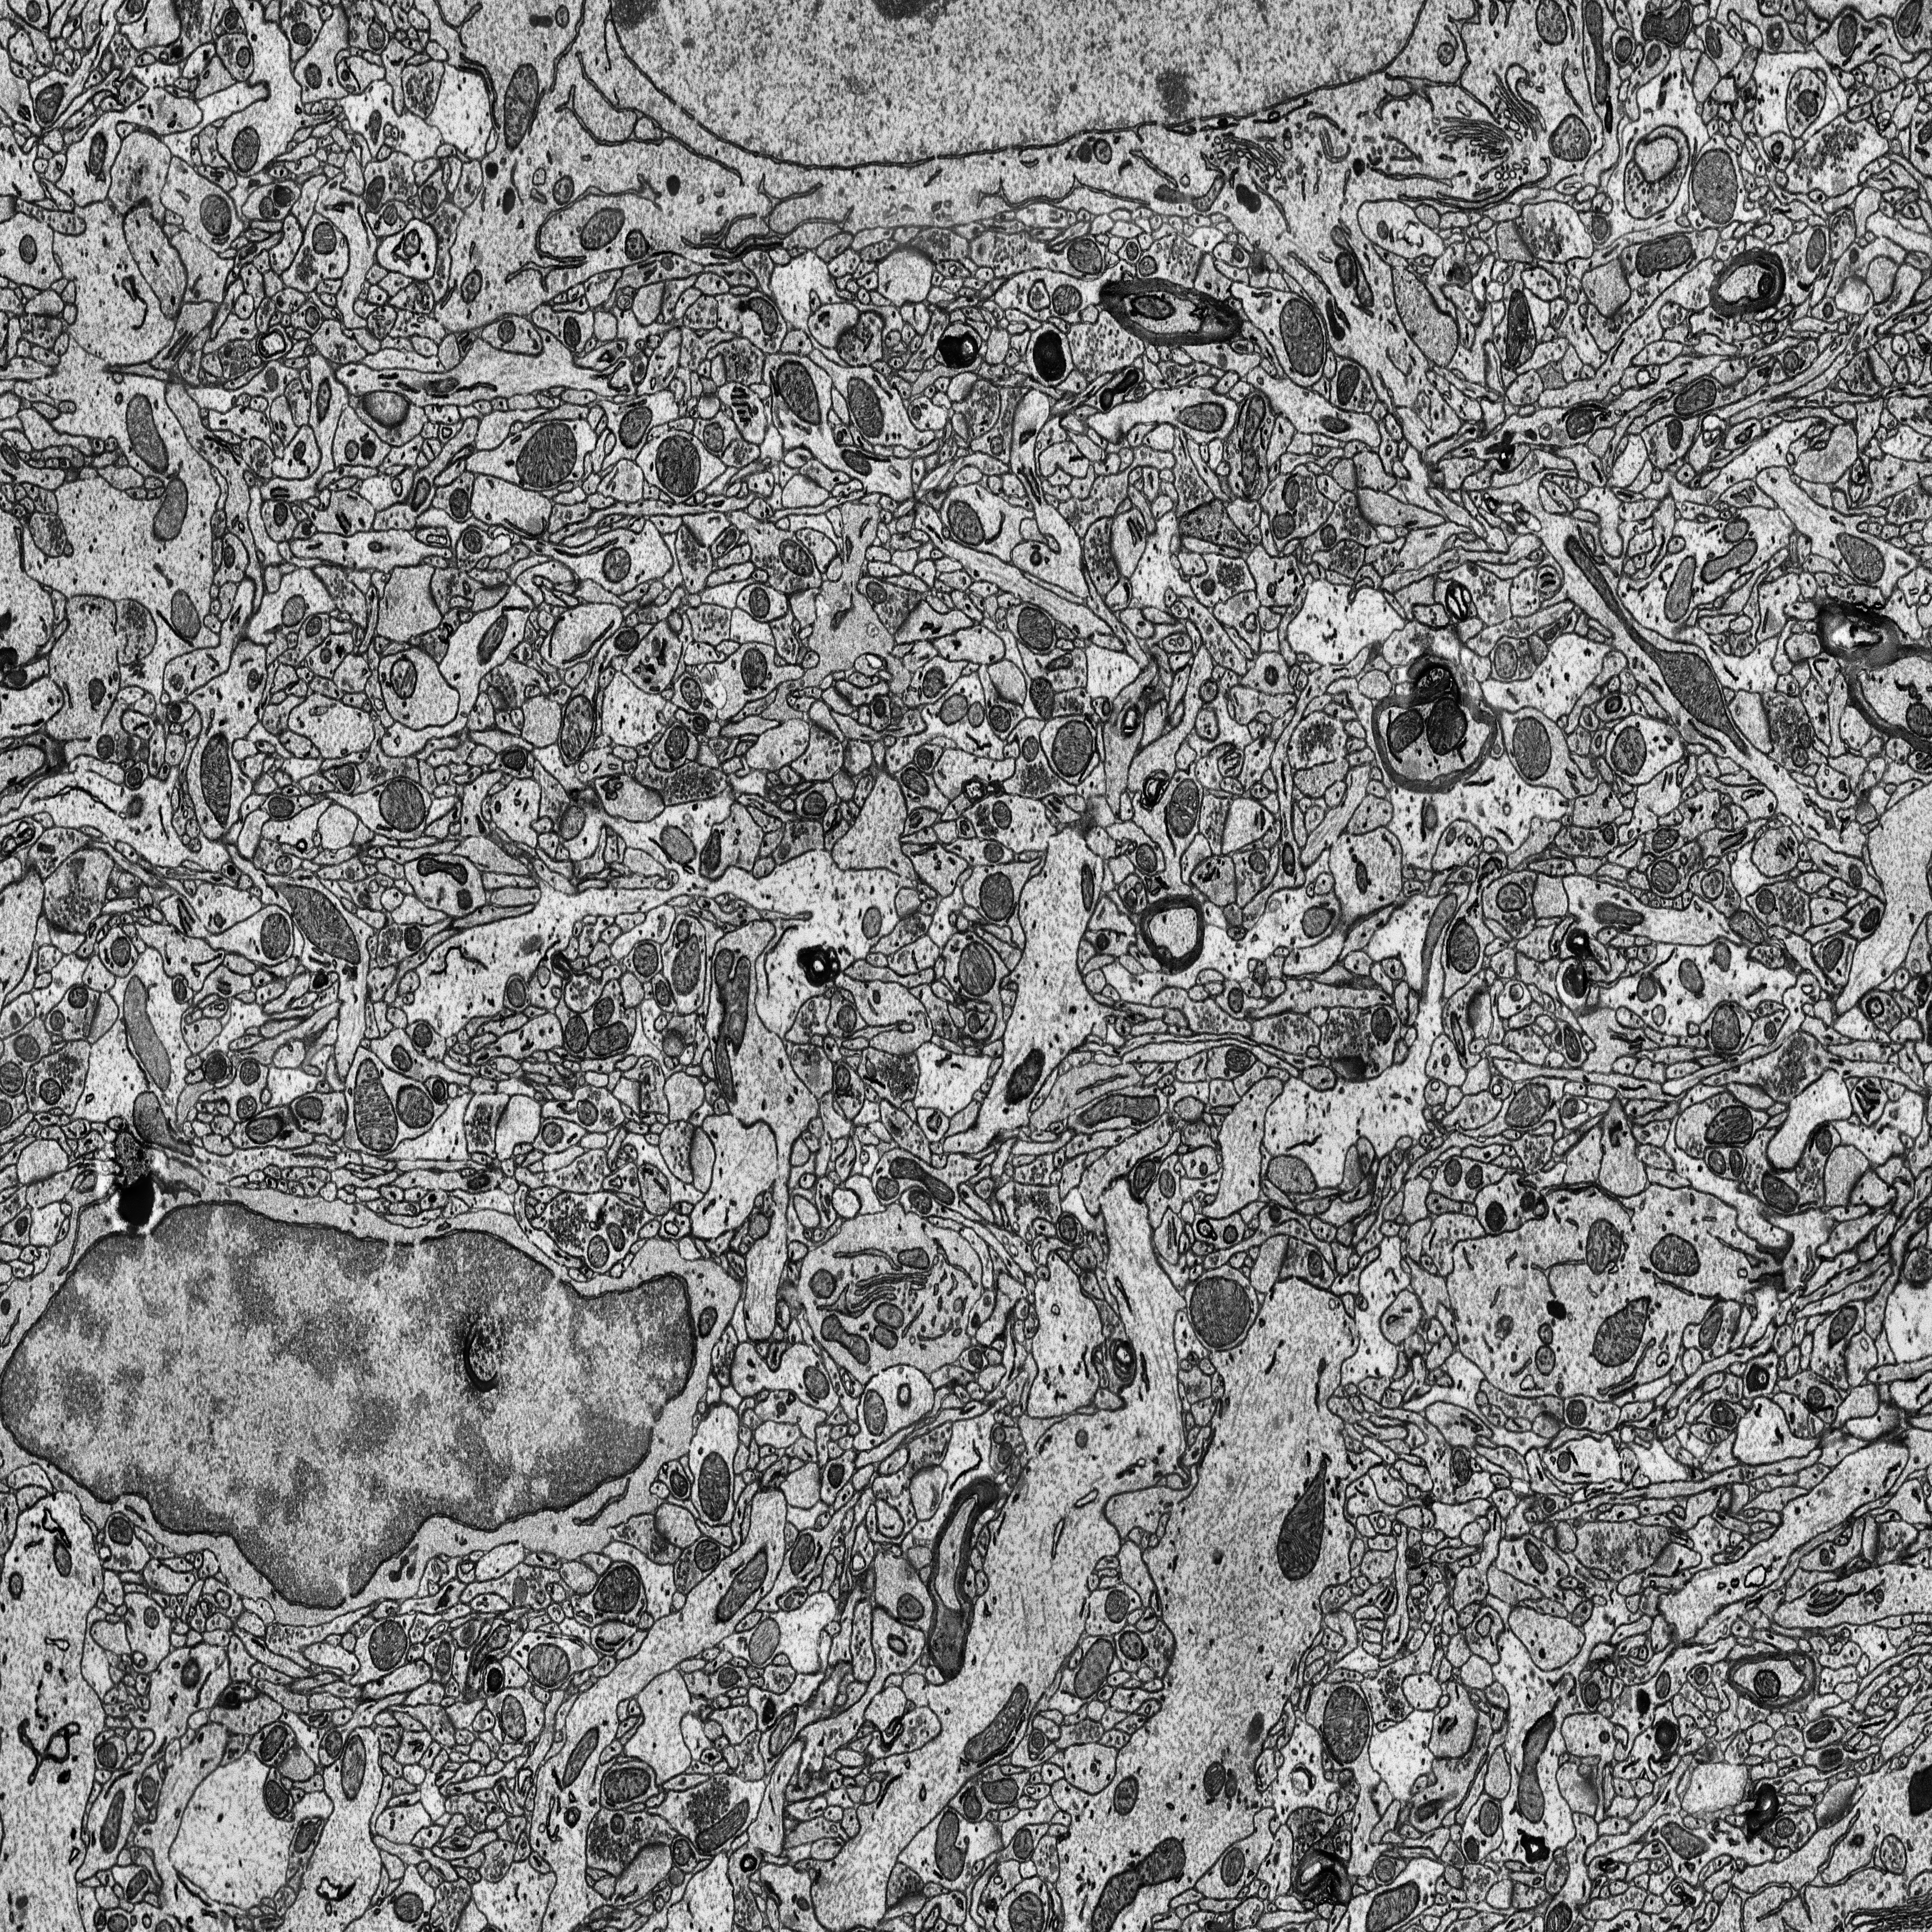
Electron microscopy slice of rat cortex tissue
Slice depth (z): 35
Mitochondria instances in slice: 383